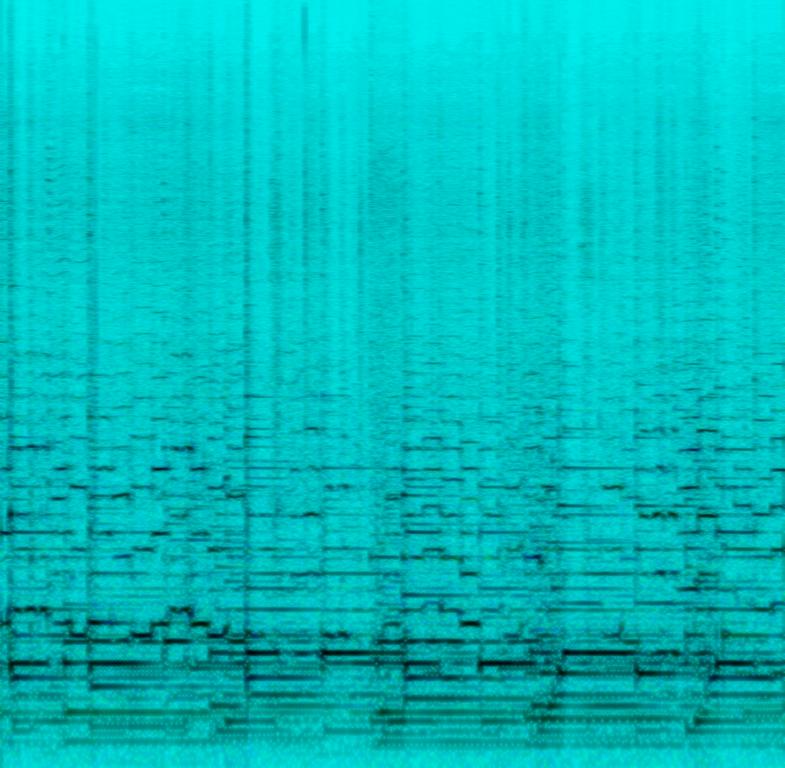
This song contains someone playing a harp along with someone playing a melody on a transverse flute in the higher mid range. In the background you can hear people whispering.